Question: I need to display message inside the fusionchart (I use Bar 2D Chart). I checked the API but I couldn't.
I need pass the xml message (I attached the image)
Can you please help me.
(gray color is the boarder of the chart)

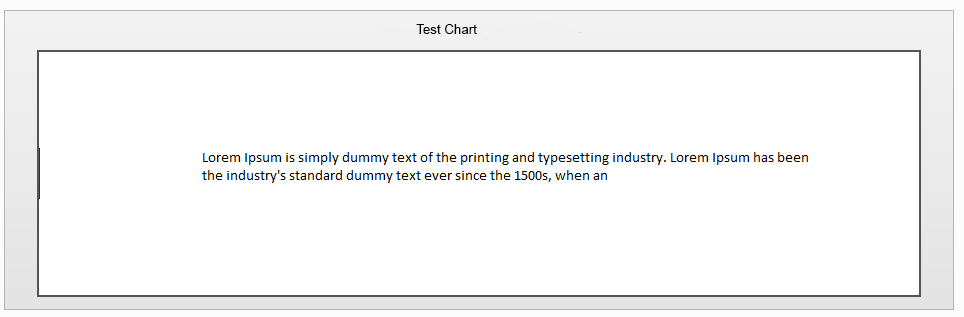
Answer: Any way I found a way to implement this, but it used js (not using xml).
'''
http://jsfiddle.net/shamasis/WzNKT/
'''
This url help me lot, thank for the developer.
'''
var myChart = new FusionCharts( "FusionCharts/Column3D.swf",
"myChartId", "400", "300", "0" );
myChart.setXMLUrl("Data.xml");
myChart.render("chartContainer");
function myChartListener(eventObject, argumentsObject) {
myChart.ref.showChartMessage("Hello... the world ends here, take a peek before its gone!", true);
}
myChart.addEventListener ("rendered" , myChartListener );
'''
When this message display it effect some black background color (like below image)

If you want to change the style of the message or background color then you can change the css of SVG
'''
.xxxxx div span svg rect {
fill-opacity: 0;
}
.xxxxx div span svg g rect {
fill-opacity: 1;
}
.xxxxx div span svg text tspan {
fill: black;
font-size: 12px;
}
'''
(This css to get same as top image)